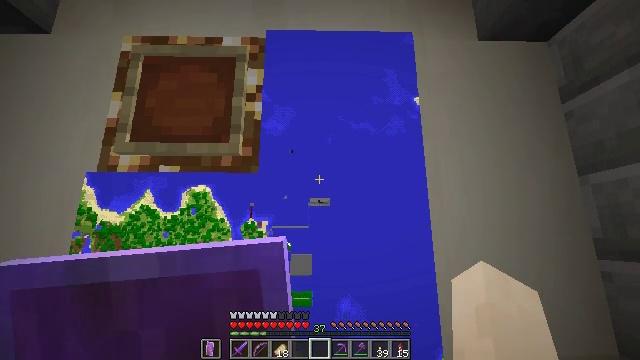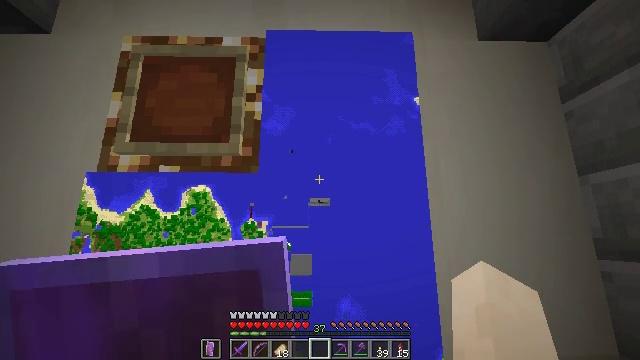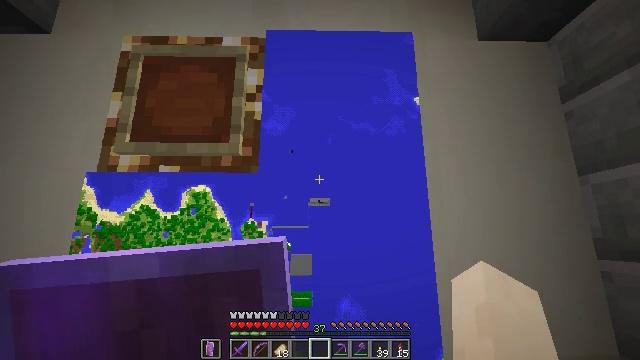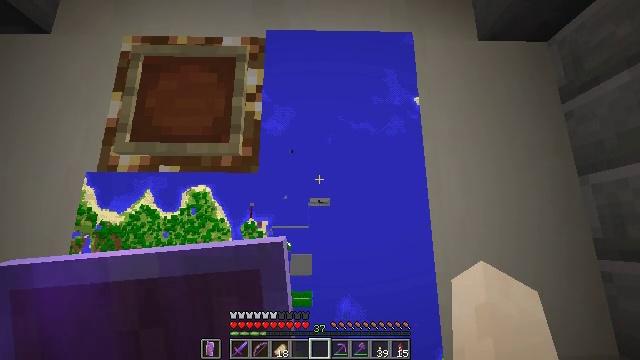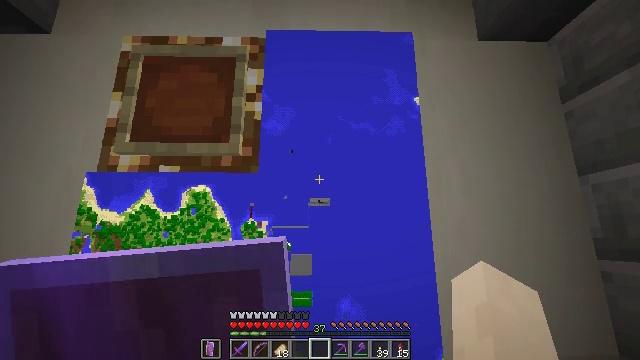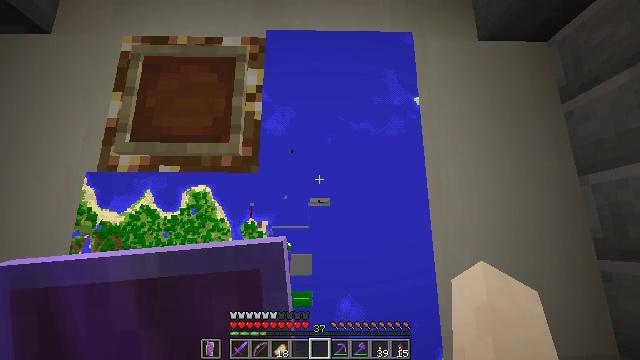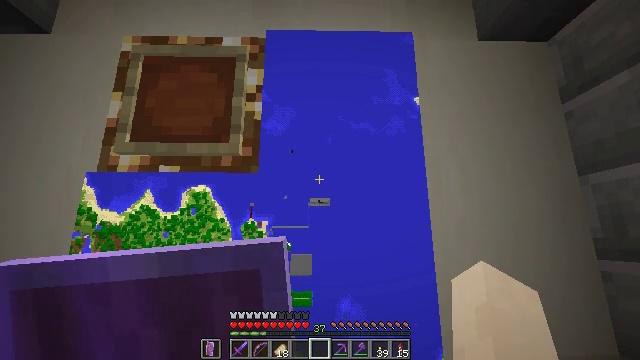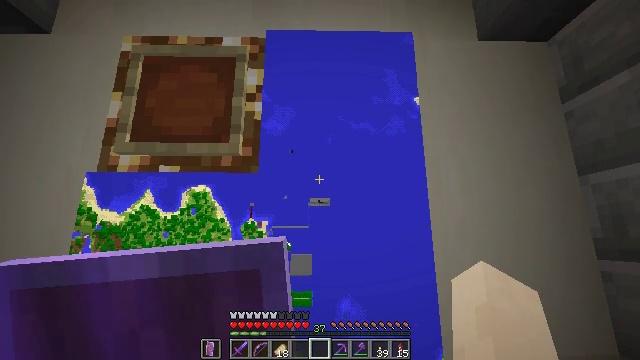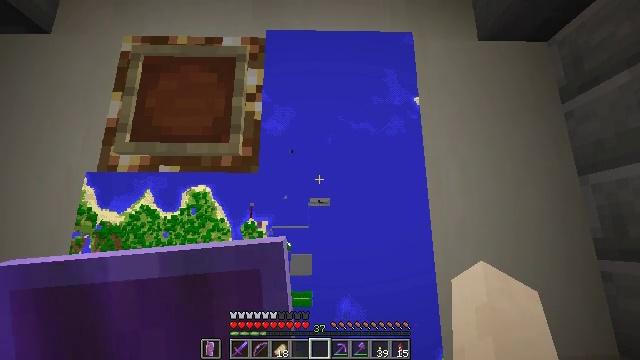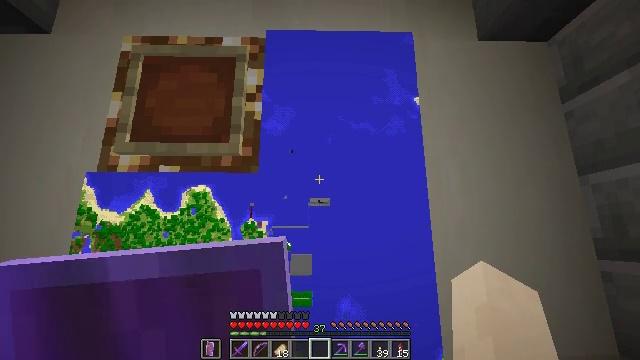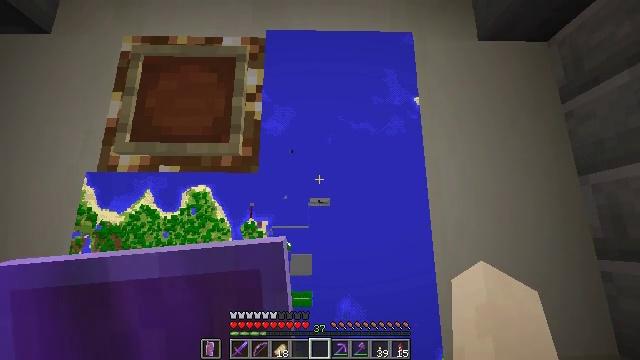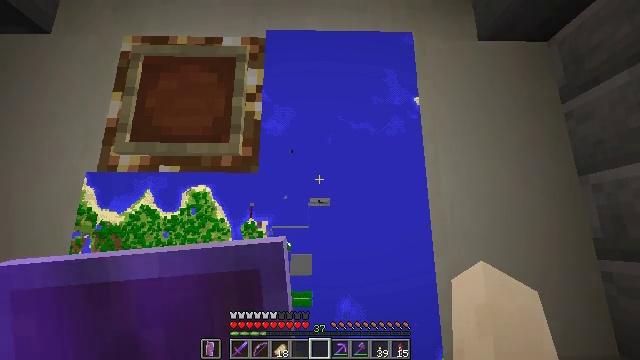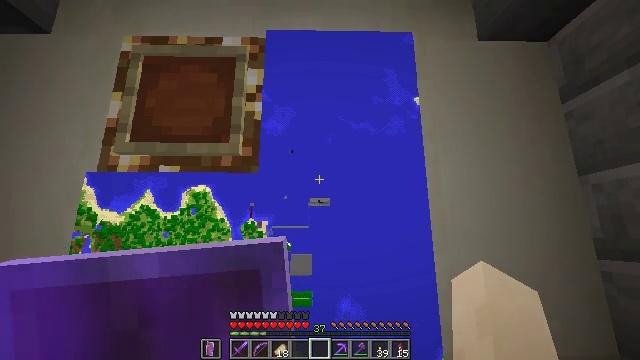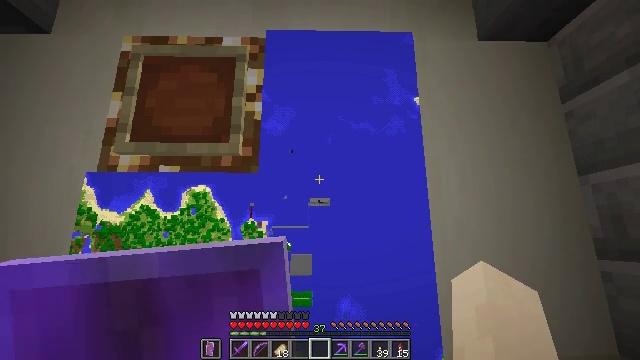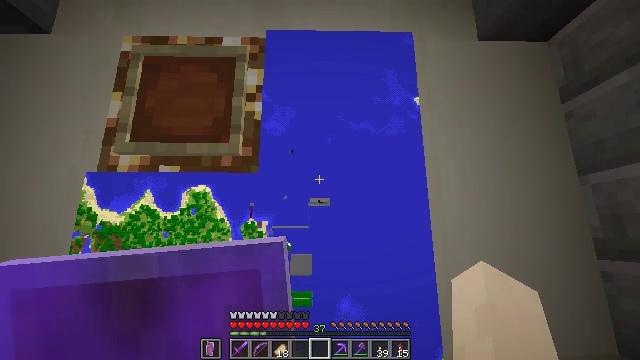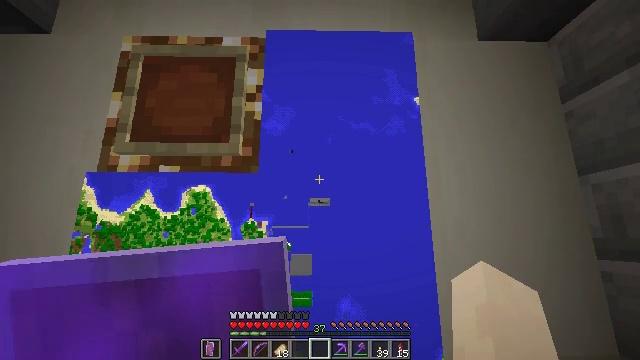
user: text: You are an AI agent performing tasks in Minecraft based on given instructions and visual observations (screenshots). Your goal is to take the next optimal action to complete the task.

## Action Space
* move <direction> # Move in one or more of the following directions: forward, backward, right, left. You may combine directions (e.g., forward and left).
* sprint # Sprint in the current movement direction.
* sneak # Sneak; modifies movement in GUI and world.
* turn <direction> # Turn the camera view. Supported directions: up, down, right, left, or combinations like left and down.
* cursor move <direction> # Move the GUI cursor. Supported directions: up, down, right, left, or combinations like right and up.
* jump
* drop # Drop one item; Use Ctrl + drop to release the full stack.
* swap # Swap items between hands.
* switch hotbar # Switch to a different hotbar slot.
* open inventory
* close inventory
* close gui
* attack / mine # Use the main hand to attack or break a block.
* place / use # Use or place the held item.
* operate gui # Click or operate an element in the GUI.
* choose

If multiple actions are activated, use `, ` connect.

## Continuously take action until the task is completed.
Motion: motion action
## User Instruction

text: Use paper to craft a filled map.
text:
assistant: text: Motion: no_op
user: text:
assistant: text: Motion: no_op
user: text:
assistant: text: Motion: no_op
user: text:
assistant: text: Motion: no_op
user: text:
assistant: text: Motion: no_op
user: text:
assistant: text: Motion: no_op
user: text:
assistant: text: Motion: no_op
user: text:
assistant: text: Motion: no_op
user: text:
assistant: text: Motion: no_op
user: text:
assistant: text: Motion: no_op
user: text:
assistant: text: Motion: no_op
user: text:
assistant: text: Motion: no_op
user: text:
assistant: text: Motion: no_op
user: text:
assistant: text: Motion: no_op
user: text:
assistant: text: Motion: no_op
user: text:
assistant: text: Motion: no_op
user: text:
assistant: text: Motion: no_op
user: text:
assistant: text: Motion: no_op
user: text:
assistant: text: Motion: no_op
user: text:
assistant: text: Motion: no_op
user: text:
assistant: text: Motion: no_op
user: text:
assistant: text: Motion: no_op
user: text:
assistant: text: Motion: no_op
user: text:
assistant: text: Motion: no_op
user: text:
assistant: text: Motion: no_op
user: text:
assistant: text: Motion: no_op
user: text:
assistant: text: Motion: no_op
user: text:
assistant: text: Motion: no_op
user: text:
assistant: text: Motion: no_op
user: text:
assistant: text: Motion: turn right